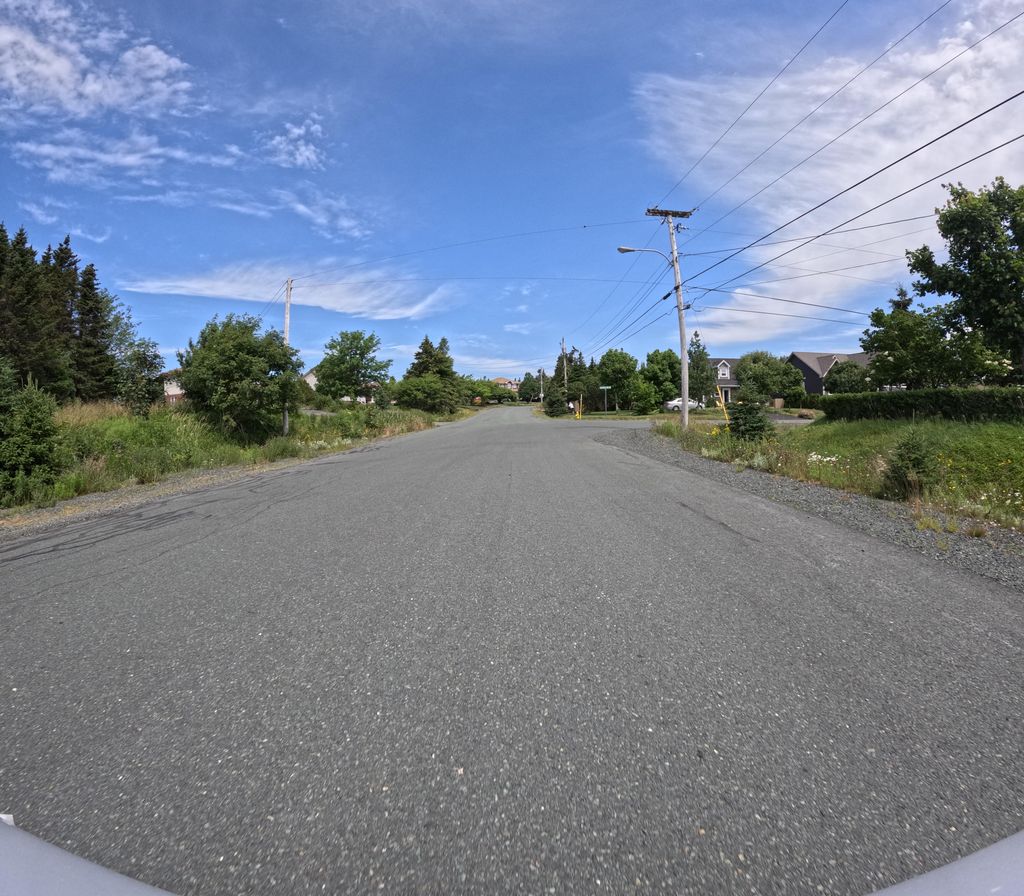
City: st_johns